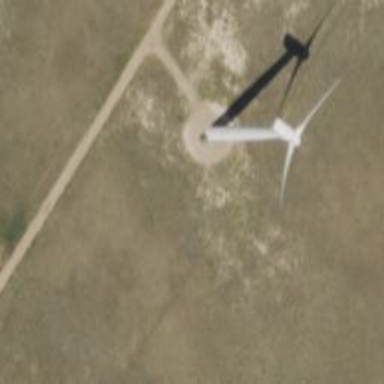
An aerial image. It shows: Wind power generator with wind turbines.